Question: I have this xts with a time series that I want to plot with recession shading using ggplot2:
'''
time_series <- structure(c(0.114371630096418, 0.0959437177384127, 0.0892187992740256,
0.0970998619801513, 0.126570281457749, 0.152017434450243, 0.195226296492682,
0.195226296492682, 0.240935556451006, 0.226439918555576, 0.220381548212407,
0.184229872903372, 0.208547731106556, 0.232591227902563, 0.222390611713699,
0.168474695231925, 0.180651769489803, 0.216394789725435, 0.236743172952677,
0.224410081456199, 0.24944010021399, 0.255921698957159, 0.280418001317228,
0.260291087808842, 0.243046794567485, 0.216394789725435, 0.222390611713699,
0.173627348371412, 0.212450094101026, 0.247299117394844, 0.247299117394844,
0.243046794567485, 0.296576006791088, 0.195226296492682, 0.0739492075758969,
0.0599529146786092, 0.0545230693645596, 0.0376790633800645, 0.0310087841277313,
0.0245579879837868, 0.0474493761315668, 0.0947977293359985, 0.113069744578606,
0.126570281457749, 0.123784095774292, 0.109227635573913, 0.101826721850442,
0.110497775611901, 0.113069744578606, 0.07879990317384, 0.118341214689216,
0.109227635573913, 0.129399853193971, 0.197097061597578, 0.228480082977696,
0.24944010021399, 0.289598980032393, 0.251590894137366, 0.21838292868743,
0.145744037351592, 0.129399853193971, 0.127979634360533, 0.0591522546091451,
0.0666671990930106, 0.0758613710881861, 0.0947977293359985, 0.0675458780275329,
0.0702356462017933, 0.067545878027533, 0.0666671990930107, 0.0903145795070023,
0.0914203233167599, 0.0768314638658693, 0.083887928052527, 0.0711503103447975,
0.0599529146786092, 0.0624058796726778, 0.0583600050264987, 0.0649364078311387,
0.0797983411381213, 0.0797983411381213, 0.0903145795070023, 0.0959437177384127,
0.107968019559137, 0.121041132459971, 0.111778469059525, 0.111778469059525,
0.123784095774292, 0.114371630096418, 0.109227635573913, 0.110497775611901,
0.123784095774292, 0.138150318240886, 0.148858653000689, 0.136664548643223,
0.130830956316472, 0.126570281457749, 0.136664548643223, 0.136664548643223,
0.16175910086637, 0.189679070866325, 0.186035349455969, 0.193366361975197,
0.204687952218995, 0.202774105415267, 0.195226296492682, 0.200870990685662,
0.189679070866325, 0.175366949956961, 0.182435341187907, 0.18785175456929,
0.180651769489803, 0.18785175456929, 0.191517279865218, 0.200870990685662,
0.222390611713699, 0.258101598840969, 0.24944010021399, 0.271380287723942,
0.271380287723942, 0.273626046782979, 0.262490107523433, 0.243046794567485,
0.25375144536458, 0.243046794567485, 0.251590894137366, 0.262490107523433,
0.25375144536458, 0.280418001317228, 0.332558046369618, 0.294241783594681,
0.271380287723942, 0.305996593613646, 0.303629048682681, 0.264698598520289,
0.284990860254423, 0.275880963018297, 0.385570877920714, 0.424862883042023,
0.377837808330227, 0.367603218284351, 0.372709280167838, 0.320369785169131,
0.271380287723942, 0.177117561413446, 0.103034183203958, 0.0778109592512763,
0.144203274777203, 0.135189742076843, 0.155220422304151, 0.148858653000689,
0.133725884562701, 0.180651769489803, 0.21838292868743, 0.208547731106556,
0.210493604879707, 0.275880963018297, 0.287290548201947, 0.289598980032393,
0.291916083075709, 0.260291087808842, 0.273626046782979, 0.282699987786792,
0.278144970279619, 0.320369785169131, 0.362520453660103, 0.320369785169131,
0.271380287723942, 0.32279252448619, 0.271380287723942, 0.305996593613646,
0.409032789024476, 0.411661592996846, 0.320369785169131, 0.31314770131078,
0.362520453660103, 0.380410234322597, 0.357461804985005, 0.31075600145678,
0.236743172952677, 0.155220422304151, 0.126570281457749, 0.114371630096418,
0.135189742076843, 0.119685804438398, 0.100629593548148, 0.083887928052527,
0.0702356462017934, 0.0739492075758969, 0.0508884379854992, 0.0202450317854657,
0.0234132440327757, 0.0399527266613274, 0.0261570516123136, 0.053045315508087,
0.0936618594829083, 0.0632407023912572, 0.0808063182134509, 0.07879990317384,
0.067545878027533, 0.0429502764603963, 0.0155071737758071, 0.00897916213950511,
0.022675296201573, 0.0180392981373203, 0.0192731865997715, 0.0282774247339051,
0.0314845776287238, 0.028718227137715, 0.044834364121709, 0.0552740582232772,
0.0758613710881861, 0.0982661987491518, 0.129399853193971, 0.130830956316472,
0.200870990685662, 0.243046794567485, 0.226439918555577, 0.411661592996846,
0.569703735802906, 0.669776038653489, 0.652459280159517, 0.448829054350419,
0.62716710778886, 0.524194860333282, 0.543006519506481, 0.377837808330227,
0.534953696514431, 0.553715641107007, 0.508025930467615, 0.430167966199233,
0.275880963018297, 0.580300983498286, 0.342438549069109, 0.236743172952677,
0.287290548201947, 0.271380287723943, 0.104252011131161, 0.044834364121709,
0.0265701491262988, 0.0142370064140275, 0.00983268806341939,
0.0168734025275819, 0.0423366535500467, 0.0405382337008727, 0.0376790633800645,
0.0291647283830858, 0.0155071737758071, 0.0157725584091764, 0.0091444799348236,
0.00849881541590587, 0.0117544105368067, 0.0123911233065345,
0.0123911233065345, 0.0189581766709391, 0.0147338960773301, 0.0139940213595224,
0.0171586641628859, 0.0177415660048298, 0.0163150300941167, 0.0168734025275819,
0.0149878862996999, 0.0119634192702049, 0.00931245631566063,
0.00983268806341939, 0.017448036713583, 0.0257493384307016, 0.0310087841277313,
0.0435710658693309, 0.0730070429509751, 0.0903145795070023, 0.0778109592512763,
0.0649364078311387, 0.0739492075758969, 0.0684334791681454, 0.0545230693645596,
0.0467844340529523, 0.0417301421309808, 0.0560331930253787, 0.064084194751024,
0.0936618594829083, 0.210493604879707, 0.195226296492682, 0.296576006791088,
0.354941776511928, 0.401171341556576, 0.393349704836979, 0.430167966199233,
0.409032789024476, 0.430167966199232, 0.375270788369628, 0.411661592996846,
0.464916510200114, 0.58294153488193, 0.700967941866677, 0.637357059200518,
0.756850963848194, 0.652459280159517, 0.454183522899264, 0.891971372881761,
0.773461763064138, 0.0666671990930107, 0.012175643652176, 0.028718227137715,
0.0399527266613274, 0.104252011131161, 0.305996593613646, 0.614304217893127,
0.915014692542477, 0.891971372881761, 0.746143937473896, 0.3985595567757,
0.339957965624268, 0.857252823500678, 0.667323301955971, 0.513418354056404,
0.486451424792063, 0.200870990685662, 0.0657973924375173, 0.016592206260383,
0.00914447993482359, 0.023789731827192, 0.144203274777204, 0.111778469059525,
0.113069744578606, 0.0730070429509752, 0.048801966876946, 0.0147338960773301,
0.000361625022606035, 0.00032761959829567, 0.00489975205353219,
0.0180392981373203, 0.0147338960773301, 0.01473389607733, 0.0144836171004844,
0.0300750395672853, 0.028718227137715, 0.0287182271377149, 0.0349866890772889,
0.0241712962183924, 0.0171586641628859, 0.0135187590047452, 0.00865636405338004,
0.00819125042015333, 0.00983268806341939, 0.0109497504288359,
0.0113458830643735, 0.0103781241326835, 0.00804116758132086,
0.00225752368890396, 0.00178352822268941, 0.0045288518188473,
0.0261570516123136, 0.0305389559691254, 0.0199165663284152, 0.00774823734538058,
0.00302474867123215, 0.00207333962398429, 0.0045288518188473,
0.00370894249323598, 0.00278453995677958, 0.00349038621651574,
0.00480457359204027, 0.00461914780374578, 0.00499660713065199,
0.00426734536349438, 0.00618003204342799, 0.0163150300941168,
0.0300750395672853, 0.0319663901892977, 0.0632407023912572, 0.106718897466548,
0.104252011131161, 0.0702356462017934, 0.067545878027533, 0.07879990317384,
0.0632407023912572, 0.0265701491262988, 0.0261570516123136, 0.0441990767676171,
0.0684334791681453, 0.0624058796726778, 0.0615796752526519, 0.0615796752526519,
0.0212581098002395, 0.00789350737832702, 0.0117544105368067,
0.0111462866235445, 0.0119634192702049, 0.00692503145842083,
0.00335118085573927, 0.00519544753190765, 0.00471104699817386,
0.00931245631566063, 0.016041829043891, 0.0130574947558983, 0.010193451291651,
0.00983268806341939, 0.0186475566919186, 0.0230417822723115,
0.0282774247339051, 0.0552740582232772, 0.0808063182134507, 0.109227635573913,
0.130830956316473, 0.165094793320405, 0.197097061597577, 0.216394789725435,
0.218382928687431, 0.238834333218926, 0.305996593613647, 0.303629048682681,
0.287290548201947, 0.236743172952678, 0.251590894137366, 0.294241783594681,
0.287290548201947, 0.210493604879707, 0.180651769489803, 0.18785175456929,
0.133725884562701, 0.133725884562701, 0.177117561413446, 0.160107841199451,
0.0970998619801513, 0.0730070429509751, 0.0711503103447975, 0.0936618594829083,
0.0925360702974724, 0.0461269878943002, 0.043571065869331, 0.0282774247339052,
0.0209157549361006, 0.0144836171004844, 0.012175643652176, 0.0126098981650079,
0.0155071737758071, 0.0195926339188615, 0.0163150300941167, 0.00931245631566063,
0.00692503145842083, 0.00461914780374578, 0.00267101154354514,
0.00267101154354514, 0.0016349685458251, 0.00153104564798499,
0.00216365539384172, 0.00202947675674532, 0.00290240458251202,
0.0026158296680259, 0.00163496854582511, 0.00159963439461944,
0.00240525470283456, 0.00216365539384172, 0.00378447675037312,
0.00679560942667333, 0.0059479743582656, 0.00618003204342799,
0.00881646828873009, 0.0109497504288359, 0.0132863978837774,
0.0202450317854657, 0.023789731827192, 0.0142370064140276, 0.012175643652176,
0.0109497504288359, 0.0119634192702049, 0.00746473946977845,
0.00410059267149509, 0.00666832889635784, 0.00774823734538059,
0.00760532532547936, 0.0111462866235445, 0.00965652495842374,
0.0105657067908168, 0.0130574947558982, 0.0278422683267197, 0.0344676274659451,
0.0583600050264987, 0.07879990317384, 0.0849345031971771, 0.142673531430952,
0.186035349455969, 0.158467641457884, 0.123784095774292, 0.148858653000689,
0.175366949956961, 0.210493604879707, 0.210493604879707, 0.195226296492682,
0.139647063946859, 0.0959437177384128, 0.0702356462017934, 0.0568005270542868,
0.0494897247676012, 0.0568005270542869, 0.067545878027533, 0.0552740582232772,
0.0720740931736916, 0.113069744578606, 0.0870569684223534, 0.0711503103447975,
0.084934503197177, 0.0711503103447975, 0.0560331930253787, 0.0615796752526519,
0.0702356462017933, 0.113069744578606, 0.114371630096418, 0.101826721850442,
0.127979634360533, 0.178879171897708, 0.195226296492682, 0.224410081456199,
0.228480082977696, 0.200870990685662, 0.18785175456929, 0.195226296492682,
0.220381548212408, 0.224410081456199, 0.236743172952678, 0.289598980032394,
0.210493604879707, 0.240935556451006, 0.275880963018297, 0.24944010021399,
0.212450094101026, 0.170181212833596, 0.153613400649759, 0.130830956316472,
0.0936618594829083, 0.104252011131161, 0.106718897466548, 0.104252011131161,
0.103034183203958, 0.142673531430952, 0.12517177527814, 0.0925360702974724,
0.141154797927666, 0.210493604879707, 0.260291087808842, 0.195226296492682,
0.243046794567485, 0.315547288068903, 0.403787550149879, 0.388158880538109,
0.432825305230518, 0.454183522899265, 0.475675085074895, 0.335017621220478,
0.284990860254423, 0.230530533538244, 0.100629593548148, 0.053045315508087,
0.0515995019735965, 0.0560331930253787, 0.0657973924375174, 0.0334484812527442,
0.0202450317854657, 0.0107562364056755, 0.00328346717689721,
0.00335118085573926, 0.00499660713065199, 0.00272724253096127,
0.00267101154354514, 0.00308764631062019, 0.00461914780374579,
0.00760532532547935, 0.0137546195766821, 0.0265701491262988,
0.021957050868906, 0.0100116514402685, 0.00965652495842373, 0.00897916213950511,
0.0117544105368067, 0.0128320084664356, 0.00983268806341939,
0.017448036713583, 0.0202450317854657, 0.00618003204342799, 0.00267101154354514,
0.00378447675037312, 0.00349038621651573, 0.00349038621651573,
0.00349038621651573, 0.00426734536349438, 0.0054012984329513,
0.00881646828873009, 0.00321698646357347, 0.00174527932766829,
0.00290240458251202, 0.00519544753190763, 0.0103781241326835,
0.0180392981373204, 0.022675296201573, 0.0319663901892976, 0.036044061663024,
0.044834364121709, 0.0640841947510241, 0.0537801729968821, 0.0702356462017933,
0.0970998619801513, 0.132272961228319, 0.142673531430952, 0.165094793320405,
0.17189876642844, 0.177117561413446, 0.193366361975197, 0.208547731106556,
0.294241783594681, 0.303629048682681, 0.287290548201947, 0.247299117394844,
0.247299117394844, 0.262490107523433, 0.303629048682681, 0.357461804985005,
0.359988064151646, 0.385570877920713, 0.424862883042023, 0.411661592996846,
0.393349704836979, 0.416931000090244, 0.435485685576825, 0.382987959902319,
0.332558046369619, 0.226439918555577, 0.294241783594681, 0.230530533538244,
0.198978634349745, 0.198978634349745, 0.155220422304151, 0.122407222068081,
0.138150318240886, 0.0649364078311387, 0.0261570516123136, 0.0209157549361005,
0.0305389559691255, 0.0265701491262988, 0.0212581098002395, 0.0296169814738128,
0.0157725584091764, 0.00550691770618706, 0.00370894249323598,
0.0209157549361005, 0.0209157549361005, 0.0155071737758071, 0.0144836171004845,
0.0109497504288359, 0.00583486918312572, 0.00245640885992405,
0.00342014721445066, 0.00315171924869831, 0.00418322582811124,
0.00386138726925095, 0.00363476326134048, 0.00245640885992405,
0.00186232248266333, 0.00225752368890396, 0.00225752368890396,
0.00178352822268941, 0.00435297410001227, 0.00618003204342799,
0.00948312623508185, 0.0163150300941167, 0.017448036713583, 0.0202450317854657,
0.0142370064140276, 0.0054012984329513, 0.0045288518188473, 0.00296300759408847,
0.0039396955463455, 0.00328346717689721, 0.00561436804204923,
0.00774823734538059, 0.00774823734538059, 0.0249498581112422,
0.0399527266613274, 0.0314845776287238, 0.0382373343607509, 0.0399527266613274,
0.0417301421309807, 0.0454769828658851, 0.0334484812527442, 0.0399527266613274,
0.0575761134153295, 0.0730070429509751, 0.0828510677361414, 0.0684334791681454,
0.0657973924375174, 0.0624058796726778, 0.0702356462017933, 0.0624058796726778,
0.0481218688553975, 0.0454769828658851, 0.0461269878943002, 0.0583600050264987,
0.044834364121709, 0.0261570516123136, 0.0163150300941167, 0.0123911233065345,
0.0105657067908168, 0.0155071737758071, 0.0135187590047452, 0.00983268806341939,
0.0100116514402685, 0.0132863978837774, 0.0130574947558982, 0.0128320084664356,
0.016592206260383, 0.0157725584091764, 0.0171586641628858, 0.0209157549361005,
0.0171586641628859, 0.0249498581112422, 0.023789731827192, 0.0291647283830858,
0.0474493761315668, 0.0405382337008727, 0.0376790633800645, 0.0429502764603963,
0.0291647283830858, 0.022675296201573, 0.0245579879837868, 0.032948287981271,
0.0305389559691255, 0.0355121489580039, 0.0310087841277313, 0.0376790633800645,
0.048801966876946, 0.07879990317384, 0.0666671990930106, 0.0684334791681453,
0.0720740931736916, 0.0892187992740256, 0.109227635573913, 0.101826721850442,
0.0925360702974724, 0.0828510677361414, 0.0591522546091451, 0.0393741110709996,
0.0429502764603963, 1, 1, 1, 1, 1, 1, 1, 1, 1, 1, 1, 1, 1, 1,
1, 1, 1, 1, 1, 1, 1, 1, 1, 1, 1, 1, 1, 1, 1, 1, 1, 1, 1, 1, 1,
1, 1, 1, 1, 1, 1, 1, 1, 1, 1, 1, 1, 1, 1, 1, 1, 1, 1, 1, 1, 1,
1, 1, 1, 1, 1, 1, 1, 1, 1, 1, 1, 1, 1, 1, 1, 1, 1, 1, 1, 1, 1,
1, 1, 1, 1, 1, 1, 1, 1, 1, 1, 1, 1, 1, 1, 1, 1, 1, 1, 1, 1, 1,
1, 1, 1, 1, 1, 1, 1, 1, 1, 1, 1, 1, 1, 1, 1, 1, 1, 1, 1, 1, 1,
1, 1, 1, 1, 1, 1, 1, 1, 1, 1, 1, 1, 1, 1, 1, 1, 1, 1, 1, 1, 1,
1, 1, 1, 1, 1, 1, 1, 1, 1, 1, 1, 1, 1, 1, 1, 1, 1, 1, 1, 1, 1,
1, 1, 1, 1, 1, 1, 1, 1, 1, 1, 1, 1, 1, 1, 1, 1, 1, 1, 1, 1, 1,
1, 1, 1, 1, 1, 1, 1, 1, 1, 1, 1, 1, 1, 1, 1, 1, 1, 1, 1, 1, 1,
1, 1, 1, 1, 1, 1, 1, 1, 1, 1, 1, 1, 1, 1, 1, 1, 1, 1, 1, 1, 1,
1, 1, 1, 1, 1, 1, 1, 1, 1, 1, 1, 1, 1, 1, 1, 1, 1, 1, 1, 1, 1,
1, 1, 1, 1, 1, 1, 1, 1, 1, 1, 1, 1, 1, 1, 1, 1, 1, 1, 1, 1, 1,
1, 1, 1, 1, 1, 1, 1, 1, 1, 1, 1, 1, 1, 1, 1, 1, 1, 1, 1, 1, 1,
1, 1, 1, 1, 1, 1, 1, 1, 1, 1, 1, 1, 1, 1, 1, 1, 1, 1, 1, 1, 1,
1, 1, 1, 1, 1, 1, 1, 1, 1, 1, 1, 1, 1, 1, 1, 1, 1, 1, 1, 1, 1,
1, 1, 1, 1, 1, 1, 1, 1, 1, 1, 1, 1, 1, 1, 1, 1, 1, 1, 1, 1, 1,
1, 1, 1, 1, 1, 1, 1, 1, 0, 0, 0, 0, 0, 0, 0, 0, 0, 0, 0, 0, 0,
0, 0, 0, 0, 0, 0, 0, 0, 0, 0, 0, 0, 0, 0, 0, 0, 0, 0, 0, 0, 0,
0, 0, 0, 0, 0, 0, 0, 0, 0, 0, 0, 0, 0, 0, 0, 0, 0, 0, 0, 0, 0,
0, 0, 0, 0, 0, 0, 0, 0, 0, 0, 0, 0, 0, 0, 0, 0, 0, 0, 0, 0, 0,
0, 0, 0, 0, 0, 0, 0, 0, 0, 0, 0, 0, 0, 0, 0, 0, 0, 0, 0, 0, 0,
0, 0, 0, 0, 0, 0, 0, 0, 0, 0, 0, 0, 0, 0, 0, 0, 0, 0, 0, 0, 0,
0, 0, 0, 0, 0, 0, 0, 0, 0, 0, 0, 0, 0, 0, 0, 0, 0, 0, 0, 0, 0,
0, 0, 0, 0, 0, 0, 0, 0, 0, 0, 0, 0, 0, 0, 0, 0, 0, 0, 0, 0, 0,
0, 0, 0, 0, 0, 0, 0, 0, 0, 0, 0, 0, 0, 0, 0, 0, 0, 0, 0, 0, 0,
0, 0, 0, 0, 0, 0, 0, 0, 0, 0, 0, 0, 0, 0, 0, 0, 0, 0, 0, 0, 0,
0, 0, 0, 0, 0, 0, 0, 0, 0, 0, 0, 0, 0, 0, 0, 0, 0, 0, 0, 0, 0,
0, 0, 0, 0, 0, 0, 0, 0, 0, 0, 0, 0, 0, 0, 0, 0, 0, 0, 0, 0, 0,
0, 0, 0, 0, 0, 0, 0, 0, 0, 0, 0, 0, 0, 0, 0, 0, 0, 0, 0, 0, 0,
0, 0, 0, 0, 0, 0, 0, 0, 0, 0, 0, 0, 0, 0, 0, 0, 0, 0, 0, 0, 0,
0, 0, 0, 0, 0, 0, 0, 0, 0, 0, 0, 0, 0, 0, 0, 0, 0, 0, 0, 0, 0,
0, 0, 0, 0, 0, 0, 0, 0, 0, 0, 0, 0, 0, 0, 0, 0, 0, 0, 0, 0, 0,
0, 0, 0, 0, 0, 0, 0, 0, 0, 0, 0, 0, 0, 0, 0, 0, 0, 0, 0, 0, 0,
0, 0, 0, 0, 0, 0, 0, 0, 0, 0, 0, 0, 0, 0, 0, 0, 0, 0, 0, 0, 0,
0, 0, 0, 0, 0, 0, 0, 0, 0, 0, 0, 0, 0, 0), class = c("xts", "zoo"
), .indexCLASS = "Date", .indexTZ = "UTC", tclass = "yearmon", tzone = "UTC", index = structure(c(-465609600,
-463017600, -460339200, -457747200, -455068800, -452390400, -449798400,
-447120000, -444528000, -441849600, -439171200, -436665600, -433987200,
-431395200, -428716800, -426124800, -423446400, -420768000, -418176000,
-415497600, -412905600, -410227200, -407548800, -405129600, -402451200,
-399859200, -397180800, -394588800, -391910400, -389232000, -386640000,
-383961600, -381369600, -378691200, -376012800, -373593600, -370915200,
-368323200, -365644800, -363052800, -360374400, -357696000, -355104000,
-352425600, -349833600, -347155200, -344476800, -342057600, -339379200,
-336787200, -334108800, -331516800, -328838400, -326160000, -323568000,
-320889600, -318297600, -315619200, -312940800, -310435200, -307756800,
-305164800, -302486400, -299894400, -297216000, -294537600, -291945600,
-289267200, -286675200, -283996800, -281318400, -278899200, -276220800,
-273628800, -270950400, -268358400, -265680000, -263001600, -260409600,
-257731200, -255139200, -252460800, -249782400, -247363200, -244684800,
-242092800, -239414400, -236822400, -234144000, -231465600, -228873600,
-226195200, -223603200, -220924800, -218246400, -215827200, -213148800,
-210556800, -207878400, -205286400, -202608000, -199929600, -197337600,
-194659200, -192067200, -189388800, -186710400, -184204800, -181526400,
-178934400, -176256000, -173664000, -170985600, -168307200, -165715200,
-163036800, -160444800, -157766400, -155088000, -152668800, -149990400,
-147398400, -144720000, -142128000, -139449600, -136771200, -134179200,
-131500800, -128908800, -126230400, -123552000, -121132800, -118454400,
-115862400, -113184000, -110592000, -107913600, -105235200, -102643200,
-99964800, -97372800, -94694400, -92016000, -89596800, -86918400,
-84326400, -81648000, -79056000, -76377600, -73699200, -71107200,
-68428800, -65836800, -63158400, -60480000, -57974400, -55296000,
-52704000, -50025600, -47433600, -44755200, -42076800, -39484800,
-36806400, -34214400, -31536000, -28857600, -26438400, -23760000,
-21168000, -<PHONE>, -<PHONE>, -<PHONE>, -<PHONE>, -<PHONE>,
-<PHONE>, -<PHONE>, 0, <PHONE>, <PHONE>, <PHONE>, <PHONE>, <PHONE>,
<PHONE>, <PHONE>, 20995200, 23587200, 26265600, 28857600, 31536000,
34214400, 36633600, 39312000, 41904000, 44582400, 47174400, 49852800,
52531200, 55123200, 57801600, 60393600, 63072000, 65750400, 68256000,
70934400, 73526400, 76204800, 78796800, 81475200, 84153600, 86745600,
89424000, 92016000, 94694400, 97372800, 99792000, 102470400,
105062400, 107740800, 110332800, 113011200, 115689600, 118281600,
120960000, 123552000, 126230400, 128908800, 131328000, 134006400,
136598400, 139276800, 141868800, 144547200, 147225600, 149817600,
152496000, 155088000, 157766400, 160444800, 162864000, 165542400,
168134400, 170812800, 173404800, 176083200, 178761600, 181353600,
184032000, 186624000, 189302400, 191980800, 194486400, 197164800,
199756800, 202435200, 205027200, 207705600, 210384000, 212976000,
215654400, 218246400, 220924800, 223603200, 226022400, 228700800,
231292800, 233971200, 236563200, 239241600, 241920000, 244512000,
247190400, 249782400, 252460800, 255139200, 257558400, 260236800,
262828800, 265507200, 268099200, 270777600, 273456000, 276048000,
278726400, 281318400, 283996800, 286675200, 289094400, 291772800,
294364800, 297043200, 299635200, 302313600, 304992000, 307584000,
310262400, 312854400, 315532800, 318211200, 320716800, 323395200,
325987200, 328665600, 331257600, 333936000, 336614400, 339206400,
341884800, 344476800, 347155200, 349833600, 352252800, 354931200,
357523200, 360201600, 362793600, 365472000, 368150400, 370742400,
373420800, 376012800, 378691200, 381369600, 383788800, 386467200,
389059200, 391737600, 394329600, 397008000, 399686400, 402278400,
404956800, 407548800, 410227200, 412905600, 415324800, 418003200,
420595200, 423273600, 425865600, 428544000, 431222400, 433814400,
436492800, 439084800, 441763200, 444441600, 446947200, 449625600,
452217600, 454896000, 457488000, 460166400, 462844800, 465436800,
468115200, 470707200, 473385600, 476064000, 478483200, 481161600,
483753600, 486432000, 489024000, 491702400, 494380800, 496972800,
499651200, 502243200, 504921600, 507600000, 510019200, 512697600,
515289600, 517968000, 520560000, 523238400, 525916800, 528508800,
531187200, 533779200, 536457600, 539136000, 541555200, 544233600,
546825600, 549504000, 552096000, 554774400, 557452800, 560044800,
562723200, 565315200, 567993600, 570672000, 573177600, 575856000,
578448000, 581126400, 583718400, 586396800, 589075200, 591667200,
594345600, 596937600, 599616000, 602294400, 604713600, 607392000,
609984000, 612662400, 615254400, 617932800, 620611200, 623203200,
625881600, 628473600, 631152000, 633830400, 636249600, 638928000,
641520000, 644198400, 646790400, 649468800, 652147200, 654739200,
657417600, 660009600, 662688000, 665366400, 667785600, 670464000,
673056000, 675734400, 678326400, 681004800, 683683200, 686275200,
688953600, 691545600, 694224000, 696902400, 699408000, 702086400,
704678400, 707356800, 709948800, 712627200, 715305600, 717897600,
720576000, 723168000, 725846400, 728524800, 730944000, 733622400,
736214400, 738892800, 741484800, 744163200, 746841600, 749433600,
752112000, 754704000, 757382400, 760060800, 762480000, 765158400,
767750400, 770428800, 773020800, 775699200, 778377600, 780969600,
783648000, 786240000, 788918400, 791596800, 794016000, 796694400,
799286400, 801964800, 804556800, 807235200, 809913600, 812505600,
815184000, 817776000, 820454400, 823132800, 825638400, 828316800,
830908800, 833587200, 836179200, 838857600, 841536000, 844128000,
846806400, 849398400, 852076800, 854755200, 857174400, 859852800,
862444800, 865123200, 867715200, 870393600, 873072000, 875664000,
878342400, 880934400, 883612800, 886291200, 888710400, 891388800,
893980800, 896659200, 899251200, 901929600, 904608000, 907200000,
909878400, 912470400, 915148800, 917827200, 920246400, 922924800,
925516800, 928195200, 930787200, 933465600, 936144000, 938736000,
941414400, 944006400, 946684800, 949363200, 951868800, 954547200,
957139200, 959817600, 962409600, 965088000, 967766400, 970358400,
973036800, 975628800, 978307200, 980985600, 983404800, 986083200,
988675200, 991353600, 993945600, 996624000, 999302400, <PHONE>,
<PHONE>, <PHONE>, <PHONE>, <PHONE>, <PHONE>, <PHONE>,
<PHONE>, <PHONE>, <PHONE>, <PHONE>, <PHONE>, <PHONE>,
<PHONE>, <PHONE>, <PHONE>, <PHONE>, <PHONE>, <PHONE>,
<PHONE>, <PHONE>, <PHONE>, <PHONE>, <PHONE>, <PHONE>,
<PHONE>, <PHONE>, <PHONE>, <PHONE>, <PHONE>, <PHONE>,
<PHONE>, <PHONE>, <PHONE>, <PHONE>, <PHONE>, <PHONE>,
<PHONE>, <PHONE>, <PHONE>, <PHONE>, <PHONE>, <PHONE>,
<PHONE>, <PHONE>, <PHONE>, <PHONE>, <PHONE>, <PHONE>,
<PHONE>, <PHONE>, <PHONE>, <PHONE>, <PHONE>, <PHONE>,
<PHONE>, <PHONE>, <PHONE>, <PHONE>, <PHONE>, <PHONE>,
<PHONE>, <PHONE>, <PHONE>, <PHONE>, <PHONE>, <PHONE>,
<PHONE>, <PHONE>, <PHONE>, <PHONE>, <PHONE>, <PHONE>,
<PHONE>, <PHONE>, <PHONE>, <PHONE>, <PHONE>, <PHONE>,
<PHONE>, <PHONE>, <PHONE>, <PHONE>, <PHONE>, <PHONE>,
<PHONE>, <PHONE>, <PHONE>, <PHONE>, <PHONE>, <PHONE>,
<PHONE>, <PHONE>, <PHONE>, <PHONE>, <PHONE>, <PHONE>,
<PHONE>, <PHONE>, <PHONE>, <PHONE>, <PHONE>, <PHONE>,
<PHONE>, <PHONE>, <PHONE>, <PHONE>, <PHONE>, <PHONE>,
<PHONE>, <PHONE>, <PHONE>, <PHONE>, <PHONE>, <PHONE>,
<PHONE>, <PHONE>, <PHONE>, <PHONE>, <PHONE>, <PHONE>,
<PHONE>, <PHONE>, <PHONE>, <PHONE>, <PHONE>, <PHONE>,
<PHONE>, <PHONE>, <PHONE>, <PHONE>, <PHONE>, <PHONE>,
<PHONE>, <PHONE>, <PHONE>, <PHONE>, <PHONE>, <PHONE>,
<PHONE>, <PHONE>, <PHONE>, <PHONE>, <PHONE>, <PHONE>,
<PHONE>, <PHONE>, <PHONE>, <PHONE>, <PHONE>, <PHONE>,
<PHONE>, <PHONE>, <PHONE>, <PHONE>, <PHONE>, <PHONE>,
<PHONE>, <PHONE>, <PHONE>, <PHONE>, <PHONE>, <PHONE>,
<PHONE>, <PHONE>, <PHONE>, <PHONE>, <PHONE>, <PHONE>,
<PHONE>, <PHONE>, <PHONE>, <PHONE>, <PHONE>, <PHONE>,
<PHONE>, <PHONE>, <PHONE>, <PHONE>, <PHONE>, <PHONE>,
<PHONE>, <PHONE>, <PHONE>), tzone = "UTC", tclass = "Date"), .Dim = c(742L,
2L), .Dimnames = list(NULL, c("predict_rec", "in_sample")))
'''
For the recession shading I have the following data frame with recession start and end dates:
'''
recession_dates <- structure(list(start = structure(c(-4505, -3532, 0, 1430, 3683,
4230, 7517, 11413, 13879), class = "Date"), end = structure(c(-4263,
-3228, 334, 1916, 3865, 4717, 7760, 11657, 14426), class = "Date")), class = "data.frame", row.names = c(NA,
-9L))
'''
As you can see, the data I want to plot consists on an in-sample and an out-of-sample part, which I want tot plot with different line types. Using this code I pieced together from some other answer got pretty far, but tbh I don't really understand how the legend is constructed from this code.
'''
time_series %>%
ggplot() +
geom_rect(data = recession_dates, aes(xmin = start, xmax = end, ymin = -Inf, ymax = Inf, fill = "NBER recession"), alpha = 0.5, inherit.aes = FALSE) +
scale_fill_manual(name = "", values = "grey50", guide = guide_legend(alpha = 0.5, keyheight = unit(3, "mm"))) +
geom_line(data = subset(time_series, in_sample == 1), aes(x = Index, y = data, lty = "In-sample"), color = "black", size = 0.7) +
geom_line(data = subset(time_series, in_sample == 0), aes(x = Index, y = data, lty = "Out-of-sample"), linetype = "dashed", color = "black", size = 0.7) +
scale_linetype(name = "", guide = guide_legend(override.aes = list(fill=NA), keyheight = unit(3, "mm")))
'''

I know that normally you would only use one 'geom_line()' and add something like 'group = in_sample' or 'linetype = in_sample' to the 'aes()' to automatically create the legend for the different line types, but this gave me the error:
'''
Error: Continuous value supplied to discrete scale
'''
So, my question is: how can I add a separate legend entry for the dashed line to my legend?
EDIT: any suggestions on how to improve/cleanup the 'ggplot' code is welcome as well.
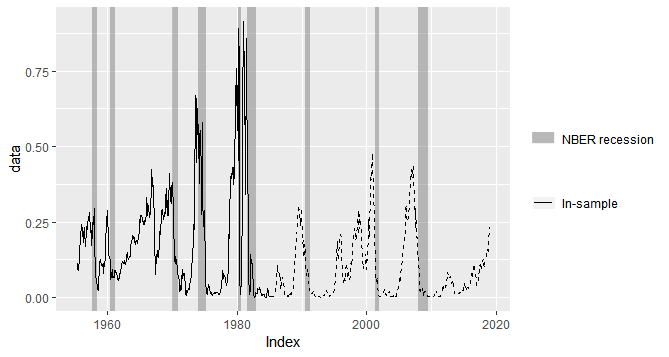
Answer: You could use the following:
'''
ggplot(time_series, aes(x = Index, y = predict_rec)) +
geom_line(aes(lty = factor(in_sample)), size = 0.7) +
geom_rect(data = recession_dates, aes(xmin = start, xmax = end, ymin = -Inf, ymax = Inf, fill = "NBER recession"), alpha = 0.5, inherit.aes = FALSE) +
scale_linetype_manual(NULL, values = c("dashed", "solid"), labels = c("Out-of-sample", "In-sample")) +
scale_fill_manual(NULL, values = "grey50") +
theme(legend.key.height = unit(3, "mm")) + ylab("Name") + xlab(NULL)
'''
<URL>
I introduced many changes, mostly to simplify the code. As for the error, the issue was that 'in_sample' is a numeric variable while we need a factor. Some other comments:
- 'keyheight = unit(3, "mm")''theme'- 'geom_line''geom_line''aes(lty = factor(in_sample))''scale_linetype_manual'- '"black"'- 'geom_rect''inherit.aes = FALSE''x = Index, y = data'